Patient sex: M
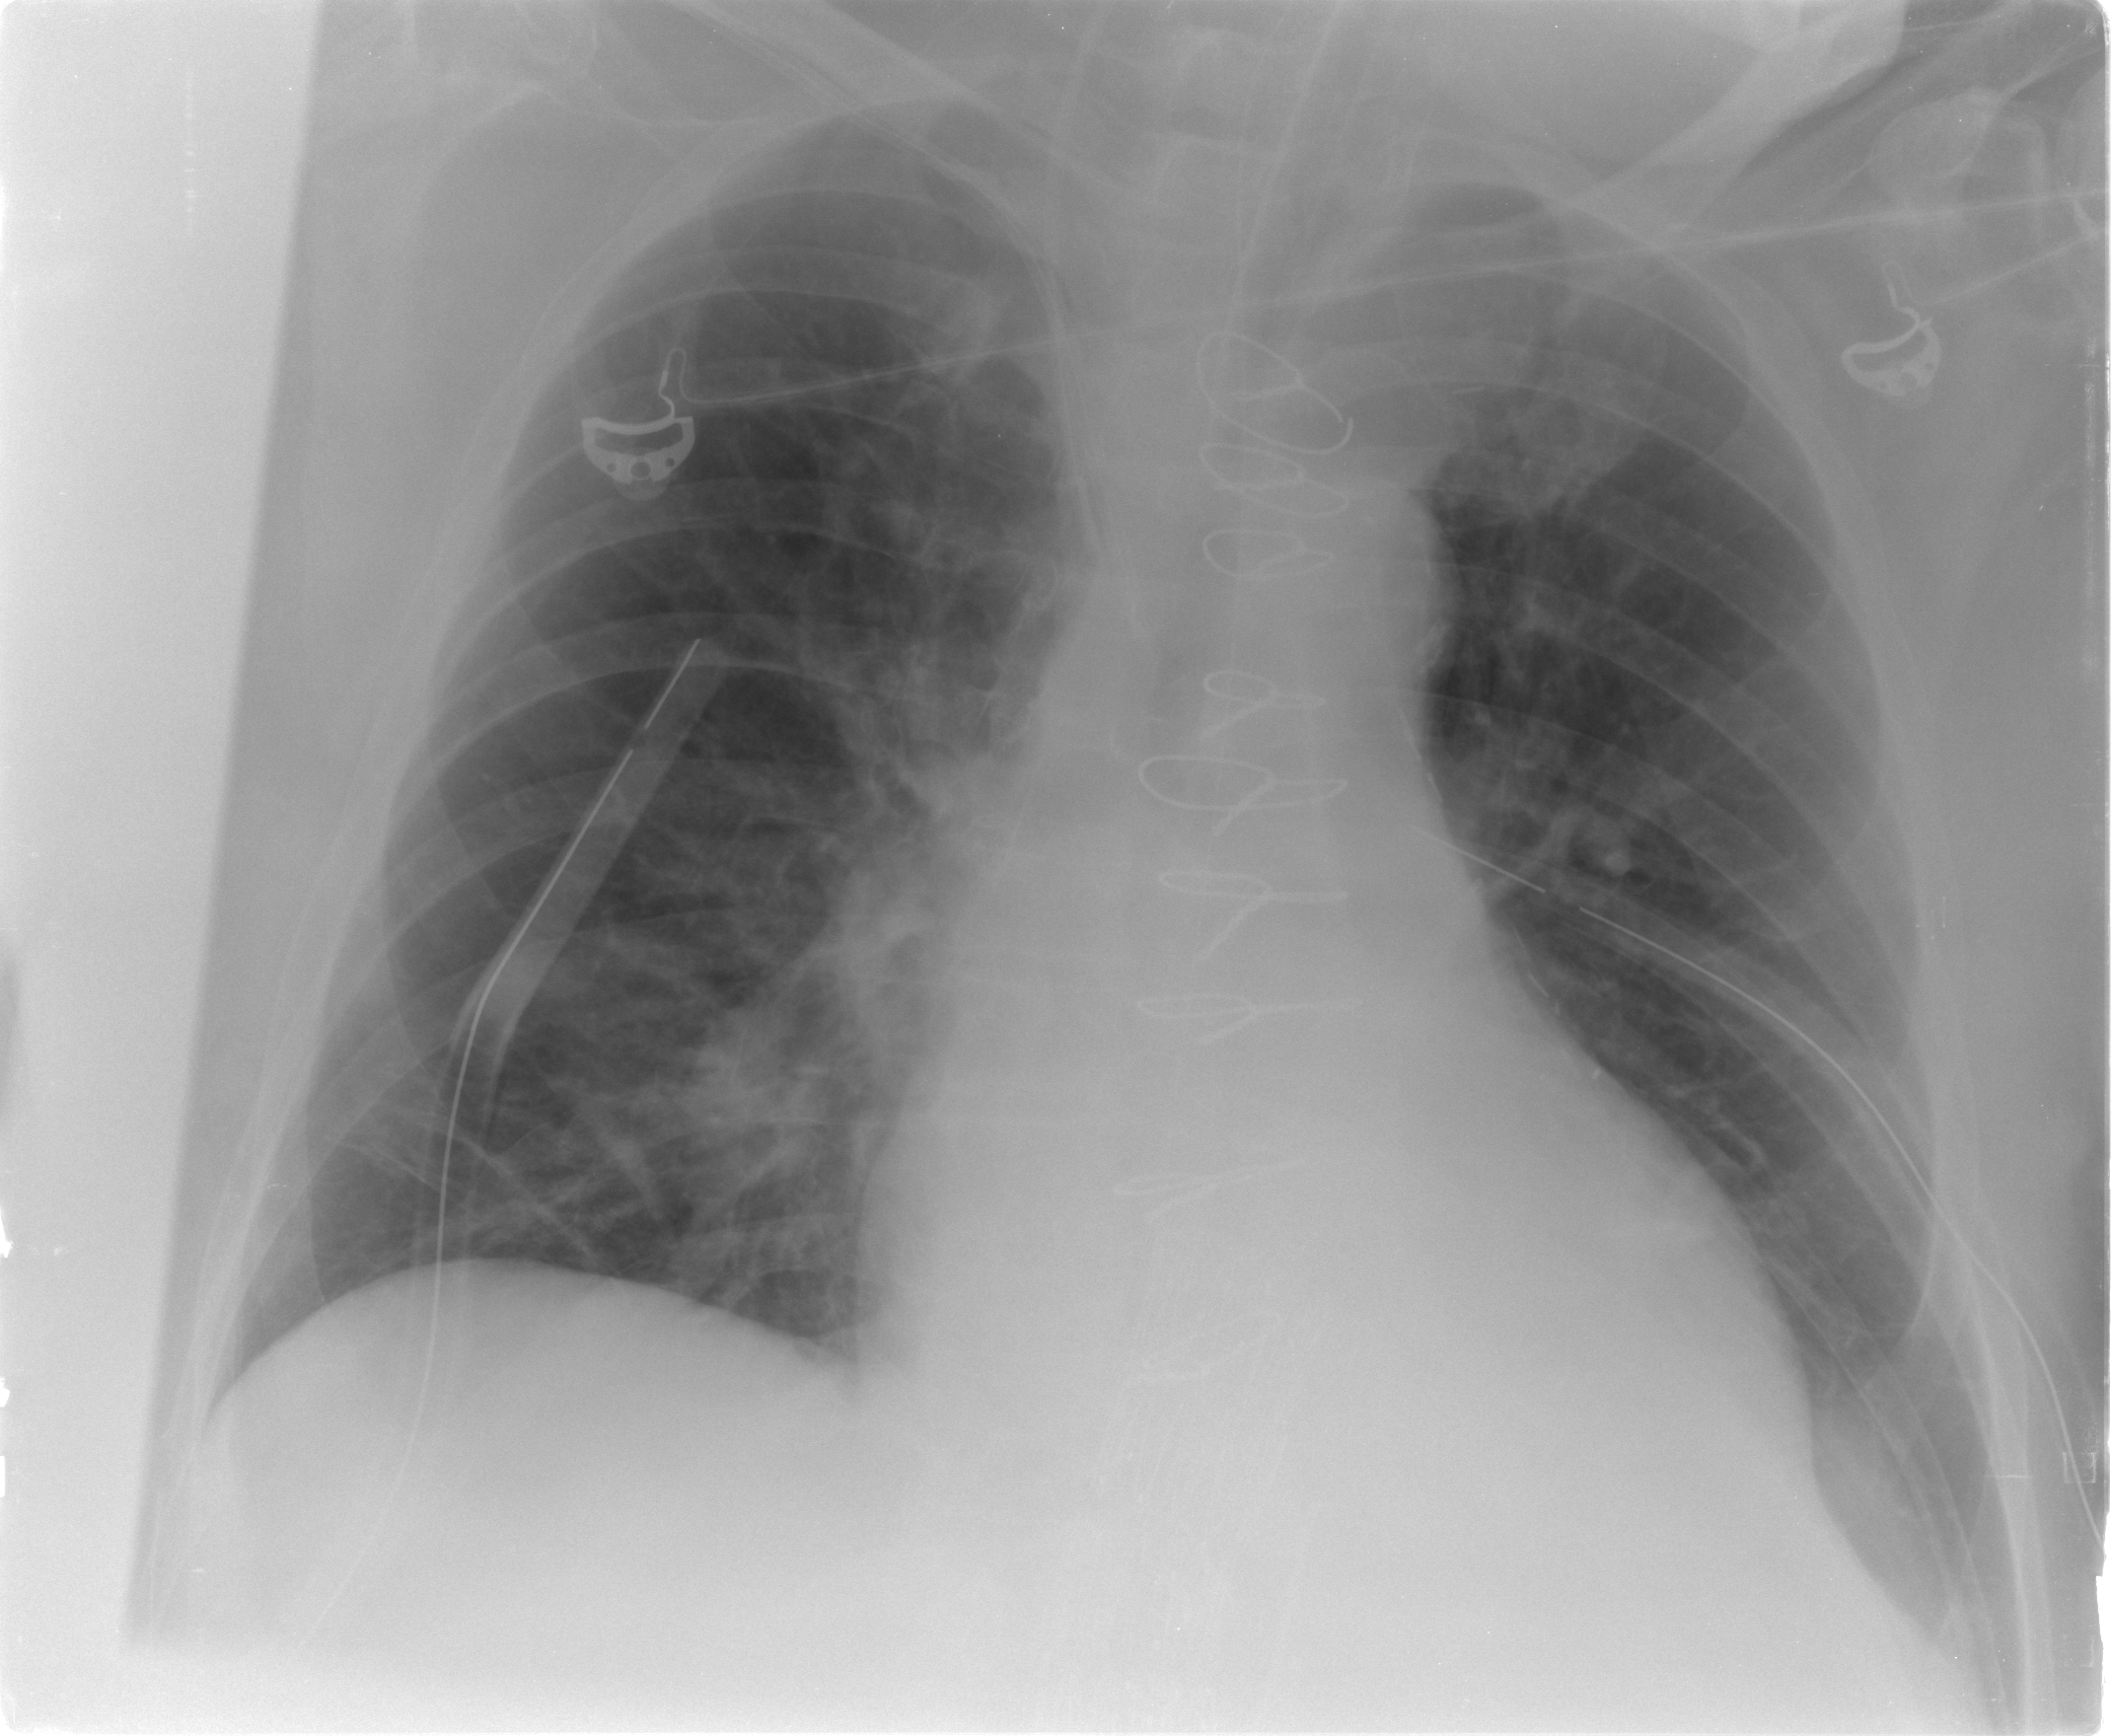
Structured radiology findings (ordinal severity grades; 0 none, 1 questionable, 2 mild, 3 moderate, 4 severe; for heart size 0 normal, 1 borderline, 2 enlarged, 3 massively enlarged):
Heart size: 2
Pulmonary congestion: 0
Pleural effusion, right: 0
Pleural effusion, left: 0
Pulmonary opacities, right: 2
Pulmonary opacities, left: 0
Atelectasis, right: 2
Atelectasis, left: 2